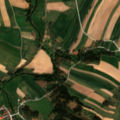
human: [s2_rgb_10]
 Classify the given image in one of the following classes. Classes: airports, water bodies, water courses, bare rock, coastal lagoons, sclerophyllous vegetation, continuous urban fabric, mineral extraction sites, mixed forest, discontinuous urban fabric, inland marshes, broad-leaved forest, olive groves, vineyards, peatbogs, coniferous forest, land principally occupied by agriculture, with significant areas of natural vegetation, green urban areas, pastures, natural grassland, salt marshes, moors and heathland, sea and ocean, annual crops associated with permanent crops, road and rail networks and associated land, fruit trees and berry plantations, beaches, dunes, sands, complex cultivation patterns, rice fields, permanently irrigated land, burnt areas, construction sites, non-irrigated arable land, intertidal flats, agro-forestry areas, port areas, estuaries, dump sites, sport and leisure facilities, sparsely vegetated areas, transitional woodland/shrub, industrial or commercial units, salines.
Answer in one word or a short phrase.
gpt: discontinuous urban fabric, non-irrigated arable land, complex cultivation patterns, land principally occupied by agriculture, with significant areas of natural vegetation, coniferous forest